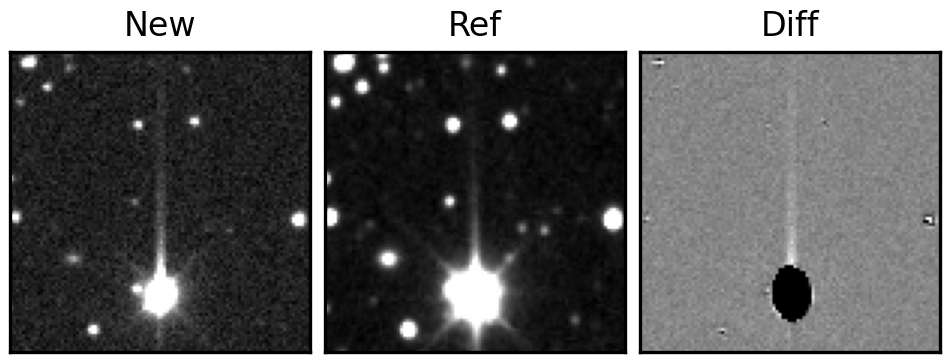
Label: bogus